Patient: sex F, age 59
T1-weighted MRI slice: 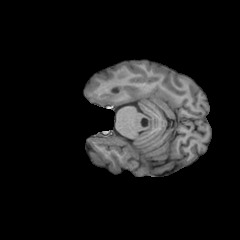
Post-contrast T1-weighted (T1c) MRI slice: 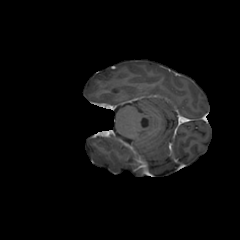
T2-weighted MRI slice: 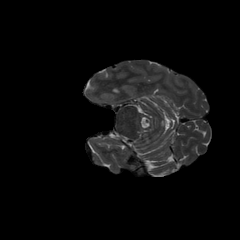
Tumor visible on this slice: no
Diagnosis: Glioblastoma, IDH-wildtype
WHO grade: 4